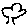
Label: tree